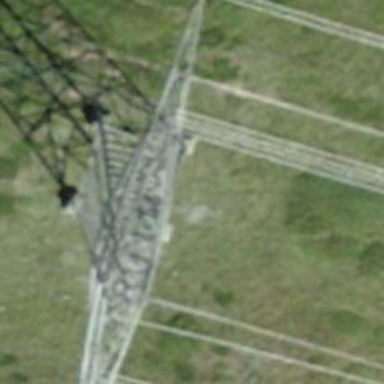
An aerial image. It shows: Power tower.